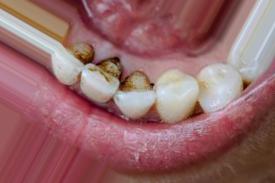
Condition: Tooth Discoloration